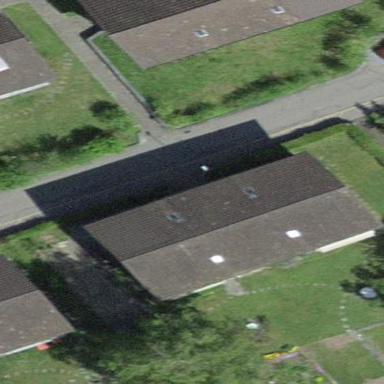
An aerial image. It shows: Gabled apartments building with white walls and brown roof made of roof tiles.